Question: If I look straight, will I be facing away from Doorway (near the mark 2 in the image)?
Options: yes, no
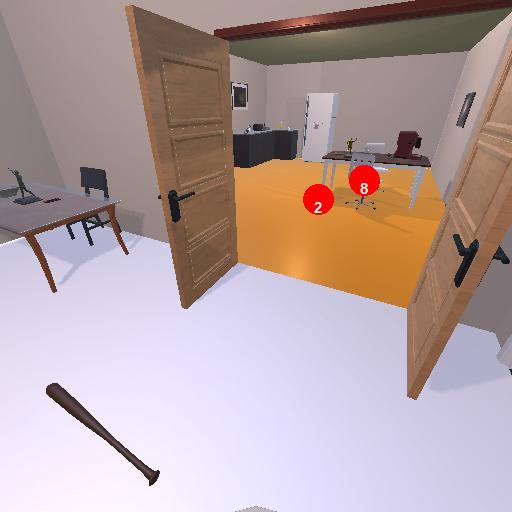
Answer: yes